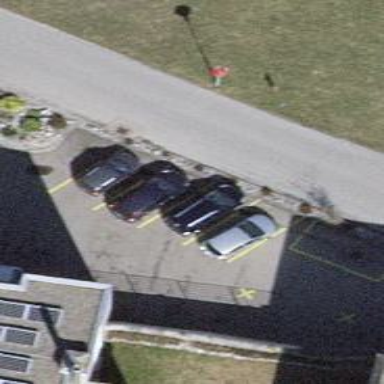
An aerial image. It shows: Parking area with asphalt surface.